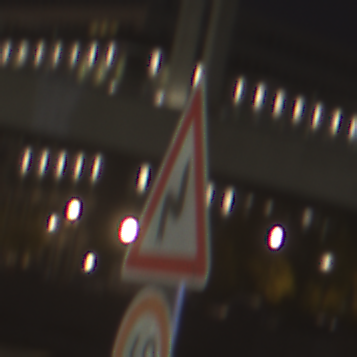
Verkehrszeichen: DoppelkurveRechts
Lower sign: Geschwindigkeit60
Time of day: Night
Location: Outdoor (Urban)
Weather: PartlyCloudy
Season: NotSpecified
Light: Artificial